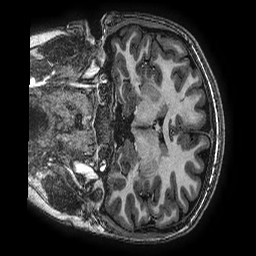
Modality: T1w
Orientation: coronal
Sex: female
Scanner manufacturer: ge
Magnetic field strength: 3 T
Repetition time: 0.00766 s
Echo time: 0.003476 s